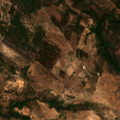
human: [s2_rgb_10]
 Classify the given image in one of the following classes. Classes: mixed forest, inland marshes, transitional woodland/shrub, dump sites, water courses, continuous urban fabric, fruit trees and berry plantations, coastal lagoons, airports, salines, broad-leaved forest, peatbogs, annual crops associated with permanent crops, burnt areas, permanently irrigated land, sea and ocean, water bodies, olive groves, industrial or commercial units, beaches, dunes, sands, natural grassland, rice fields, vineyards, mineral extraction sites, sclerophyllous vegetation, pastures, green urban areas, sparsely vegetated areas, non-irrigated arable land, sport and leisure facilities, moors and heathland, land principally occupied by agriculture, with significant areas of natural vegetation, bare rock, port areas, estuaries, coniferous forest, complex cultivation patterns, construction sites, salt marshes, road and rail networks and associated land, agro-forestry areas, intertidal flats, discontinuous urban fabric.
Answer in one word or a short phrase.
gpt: complex cultivation patterns, land principally occupied by agriculture, with significant areas of natural vegetation, agro-forestry areas, broad-leaved forest, coniferous forest, mixed forest, transitional woodland/shrub